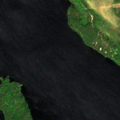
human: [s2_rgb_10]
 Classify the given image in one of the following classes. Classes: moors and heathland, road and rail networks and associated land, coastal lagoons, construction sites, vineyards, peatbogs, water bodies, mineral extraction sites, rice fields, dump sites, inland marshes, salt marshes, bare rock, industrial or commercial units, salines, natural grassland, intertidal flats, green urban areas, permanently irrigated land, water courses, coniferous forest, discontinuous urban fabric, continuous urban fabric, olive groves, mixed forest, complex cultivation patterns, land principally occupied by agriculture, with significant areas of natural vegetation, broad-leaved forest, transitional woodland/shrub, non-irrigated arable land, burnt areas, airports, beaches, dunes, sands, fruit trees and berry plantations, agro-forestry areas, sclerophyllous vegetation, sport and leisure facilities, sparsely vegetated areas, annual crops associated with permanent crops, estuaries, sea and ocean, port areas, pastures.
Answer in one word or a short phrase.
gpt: coniferous forest, mixed forest, water bodies